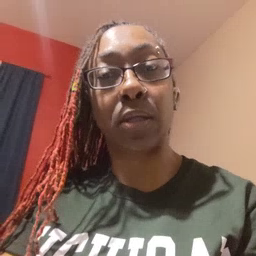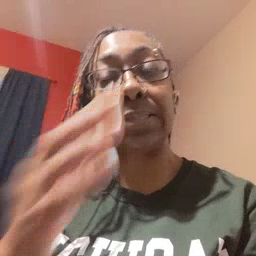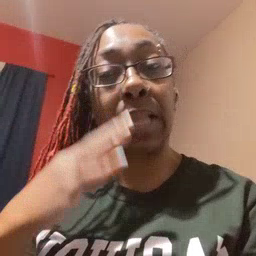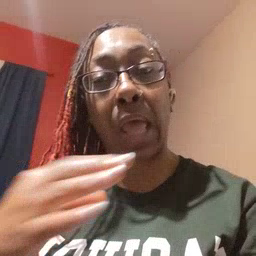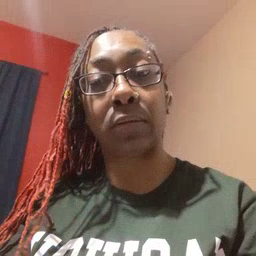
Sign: sad